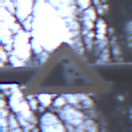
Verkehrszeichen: SteinschlagLinks
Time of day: MorningAfternoon
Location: Outdoor (Nature)
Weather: Overcast
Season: Winter
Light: Natural